Interaction volume radius: 10 \u00c5
Interaction volume height: 15 \u00c5
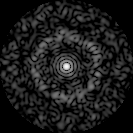
Disorder parameter: 0.8348